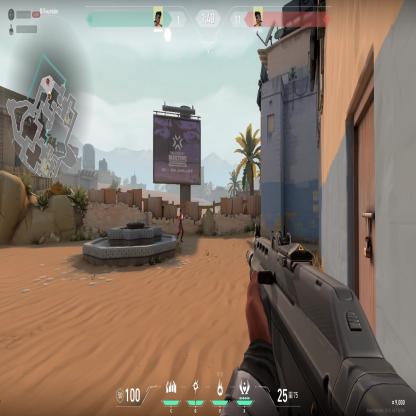
Label: enemy